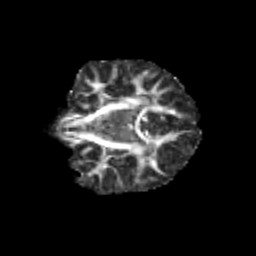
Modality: FA
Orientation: coronal
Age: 9
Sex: female
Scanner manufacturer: siemens
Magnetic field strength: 3 T
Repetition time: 3.8 s
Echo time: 0.07 s